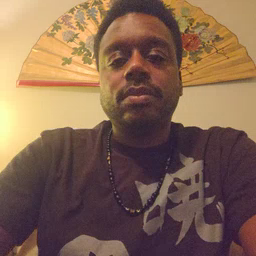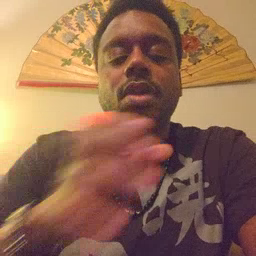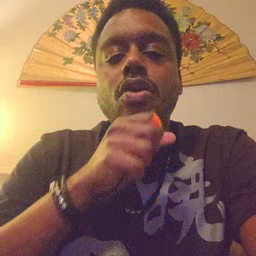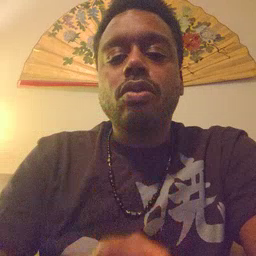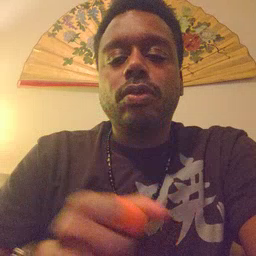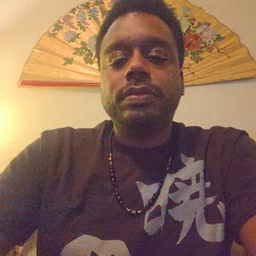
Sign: old